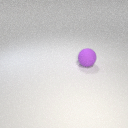
large purple rubber sphere